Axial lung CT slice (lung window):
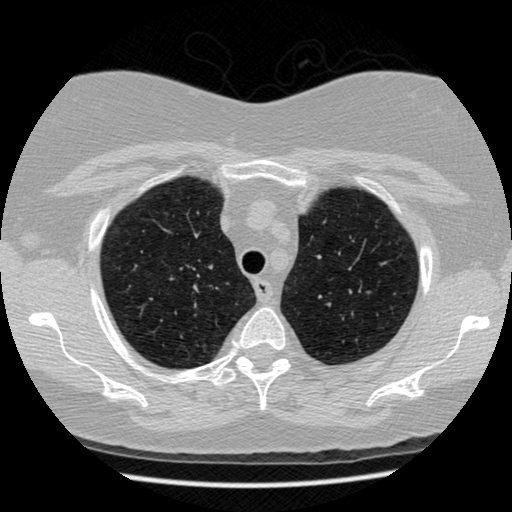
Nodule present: no